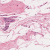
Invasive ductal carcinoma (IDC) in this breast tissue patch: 0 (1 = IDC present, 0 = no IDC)